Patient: sex F, age 68
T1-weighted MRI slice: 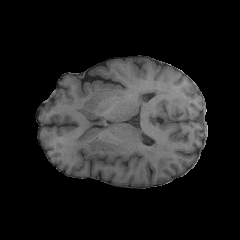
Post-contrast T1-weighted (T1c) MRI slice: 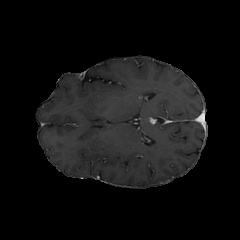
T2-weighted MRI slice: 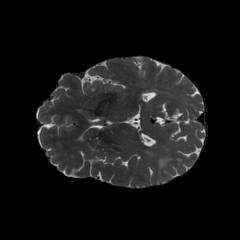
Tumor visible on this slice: yes
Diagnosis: Glioblastoma, IDH-wildtype
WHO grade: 4